Question: I installed Harbor along with the Trivy scanner. During the scan, Redis gave an out of memory error. Foolishly, I performed FLUSHALL in it and now the page with the scan schedule is stuck. The scanner itself works and scans individual images, but now I can't scan all the images in one go. Also, the schedule setting does not work now. I cannot change it to any other value.
Tell me, please, what could be the problem and how can I get everything back, avoiding the loss of images?

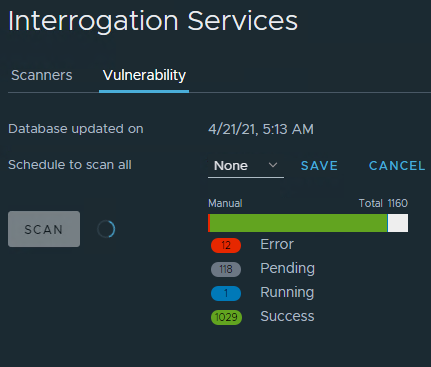
Answer: I solved the problem. It took the following:
Connect to DB container
Execute the following commands in psql:
'''
delete from scan_report
delete from admin_job
delete from schedule
'''